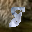
Label: 8